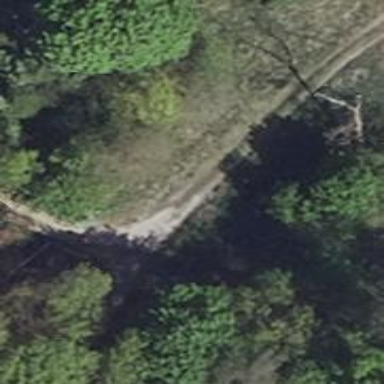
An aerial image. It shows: Dirt track road with grade 3 tracktype.